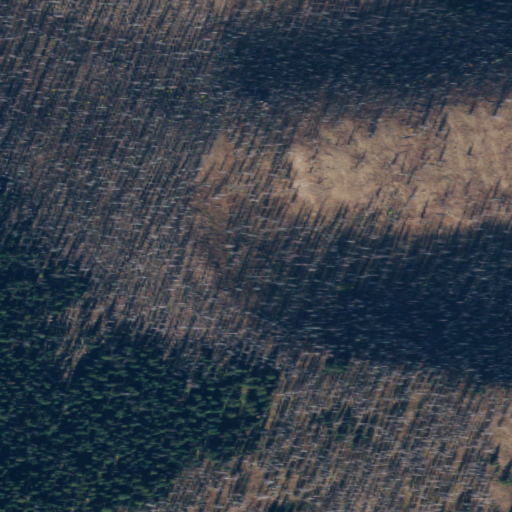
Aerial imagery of ridge(s) in Washington named Holdover Ridge containing shrub, evergreen forest, and grassland